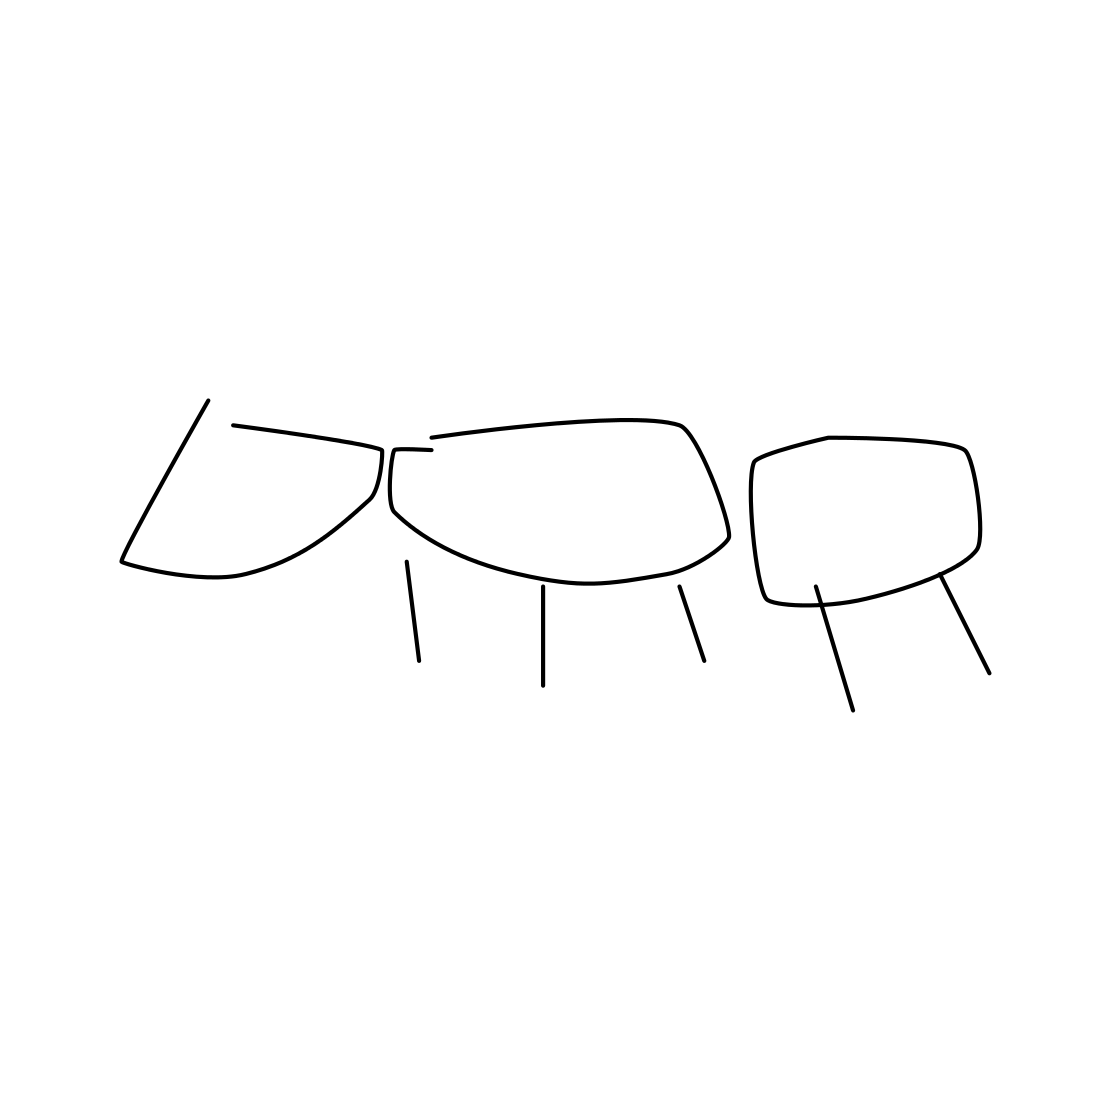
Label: ant